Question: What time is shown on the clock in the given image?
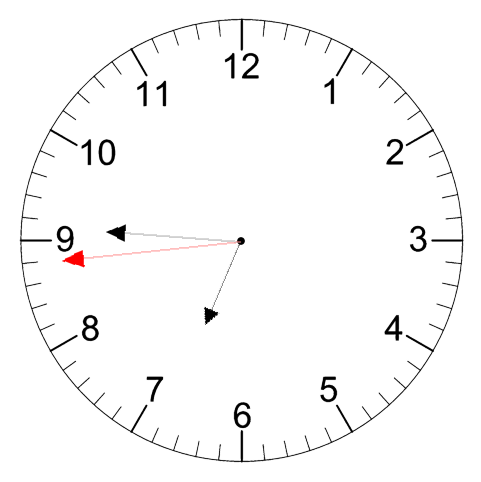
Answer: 06:45:44